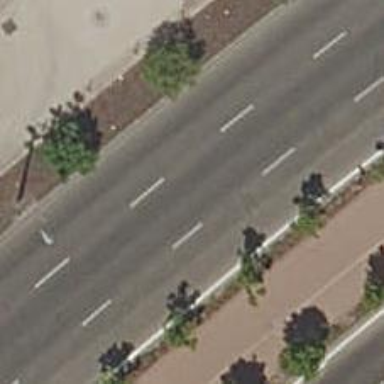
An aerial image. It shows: Pedestrian road.